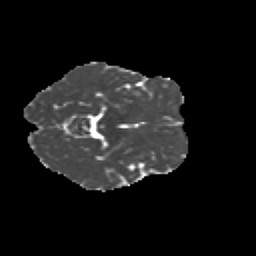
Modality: MD
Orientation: axial
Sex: female
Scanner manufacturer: siemens
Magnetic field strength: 3 T
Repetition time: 5 s
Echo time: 0.071 s